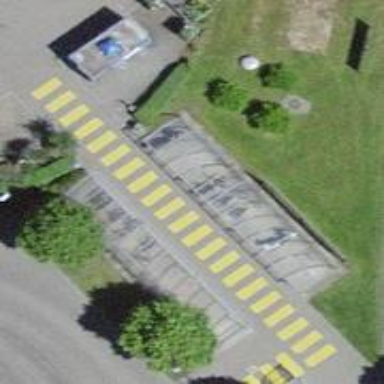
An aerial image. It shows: Covered bicycle parking area.